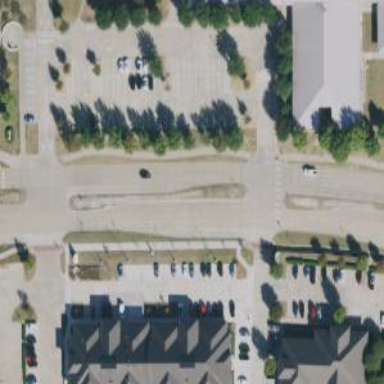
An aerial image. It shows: Tertiary road with separate sidewalks.